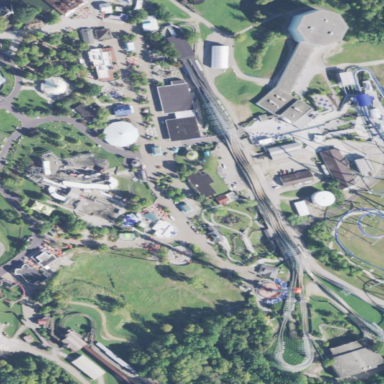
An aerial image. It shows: Sub Area within theme park.